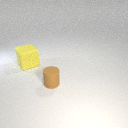
large yellow rubber cube to the left of small brown rubber cylinder